Field crop: tomato
Growth stage: 2
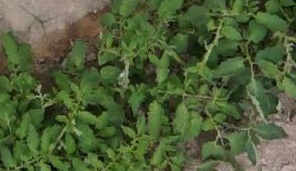
Species: tomato